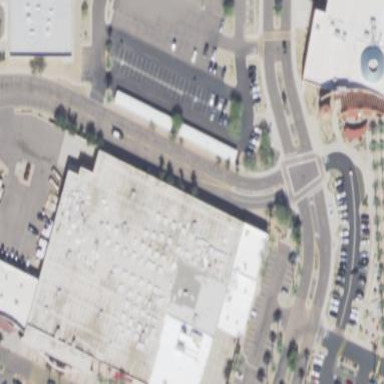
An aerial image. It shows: Department store building.